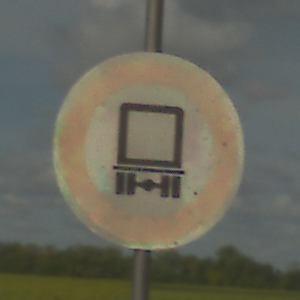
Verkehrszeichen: VerbotKennzeichnungspflichtigeKraftfahrzeugeGefaehrlicheGueter
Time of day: Midday
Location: Outdoor (RoadRail)
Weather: PartlyCloudy
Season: NotSpecified
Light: Natural